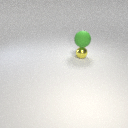
large green rubber sphere above small yellow metal sphere